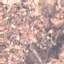
Label: Residential